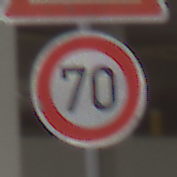
Verkehrszeichen: Geschwindigkeit70
Zusatzzeichen oben: ViehtriebLinks
Umgebung: Roofed, Urban
Tageszeit: Midday
Wetter: Overcast
Licht: Artificial
Jahreszeit: NotSpecified
Kontrast: MediumContrast